Field crop: tomato
Growth stage: 2
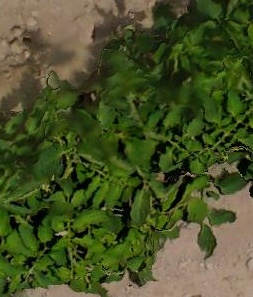
Species: tomato